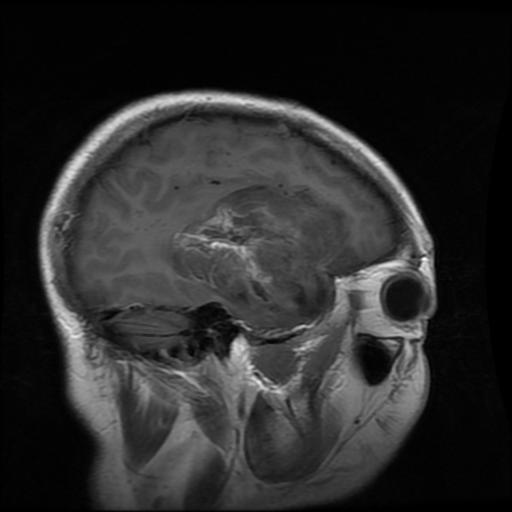
Label: glioma